Interaction volume radius: 10 \u00c5
Interaction volume height: 30 \u00c5
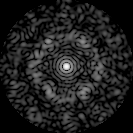
Disorder parameter: 0.7705